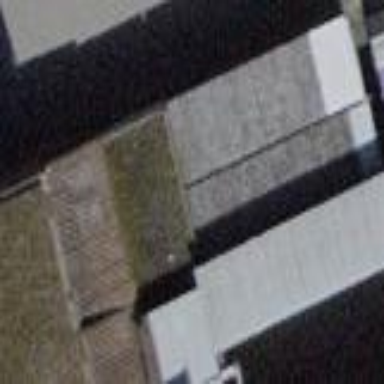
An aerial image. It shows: Industrial building.